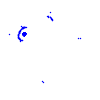
Particle: kaon